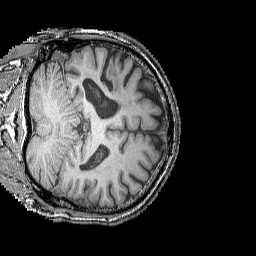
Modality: T1w
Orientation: coronal
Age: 75
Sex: male
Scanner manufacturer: siemens
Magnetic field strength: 3 T
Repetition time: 2.25 s
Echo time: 0.00411 s